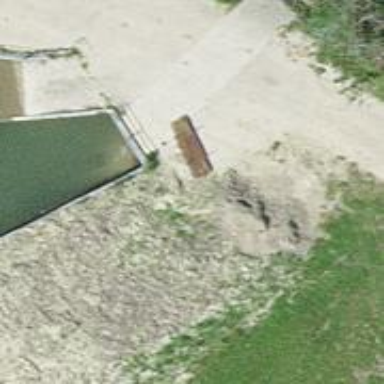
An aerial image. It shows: Culvert tunnel crossing ditch waterway.